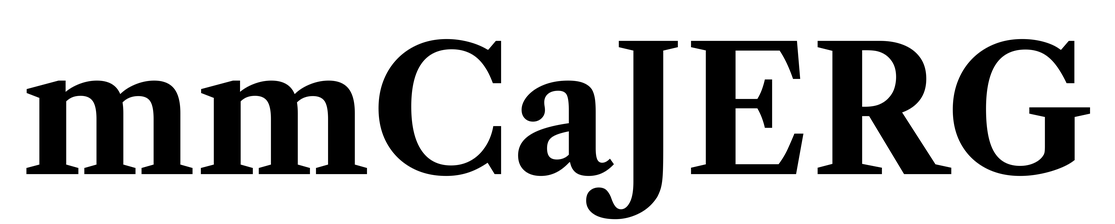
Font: LibreCaslonText_Bold